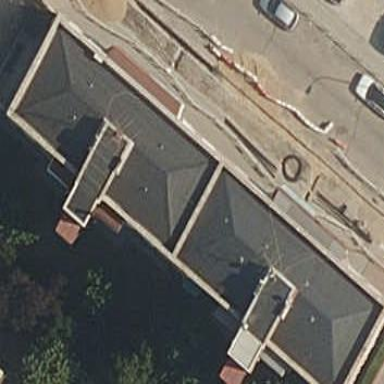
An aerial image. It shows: Residential building.